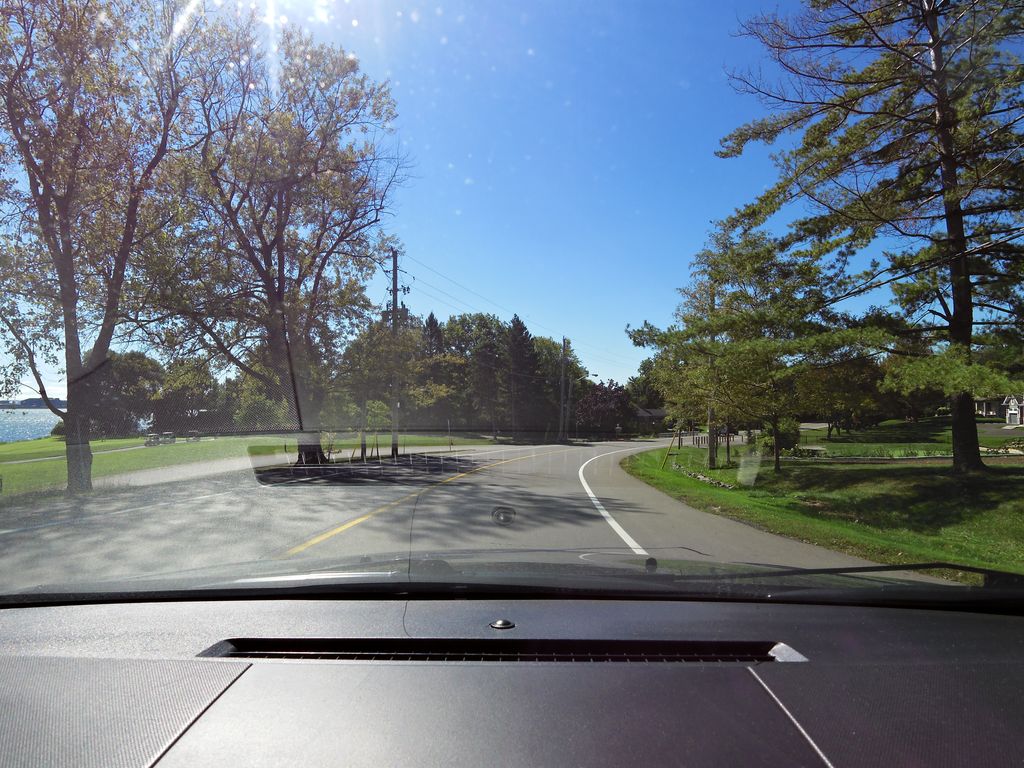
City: hamilton